Question: In my WCF web service I use Elmah to protect against unhandled errors and it works great. However, when error happens the caller of the endpoint gets this response:

How can I send the actual unhandled error that Elmah is recording back to the user?
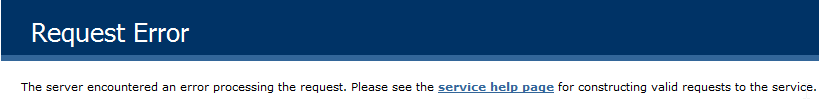
Answer: ELMAH doesn't protect against unhandled errors, it just logs when they are happening. The Request Error page shown in the browser is WCfs way of telling you that an error happened. You don't want to publish error details like cookies and stacktrace to the client. Use /elmah.axd to see all of the details of each error.